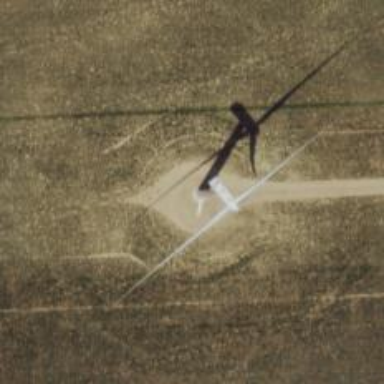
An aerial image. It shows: Wind power generator with horizontal axis wind turbine manufactured by Vestas.